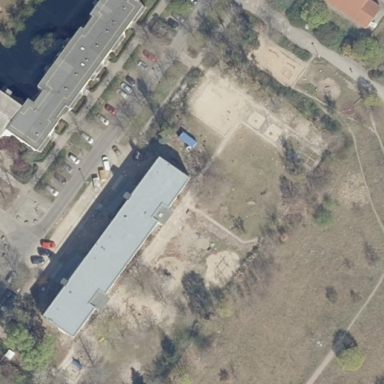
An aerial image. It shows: Kindergarten with flat dark grey roof.